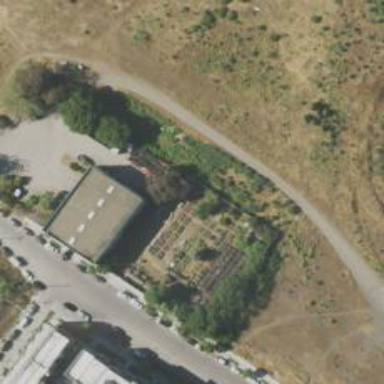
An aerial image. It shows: Allotments area.